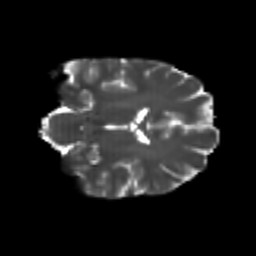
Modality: T2w
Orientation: coronal
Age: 25
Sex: female
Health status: healthy
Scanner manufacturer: philips
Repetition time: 7.389 s
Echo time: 0.08599 s